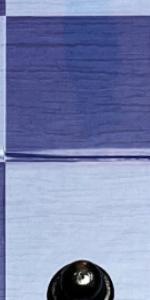
Label: Empty